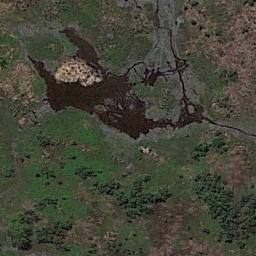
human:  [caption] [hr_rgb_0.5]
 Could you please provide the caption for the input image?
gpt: There are a few trickles in the brown bare land in a wetland  , and there are sparse green plants on the bare land .

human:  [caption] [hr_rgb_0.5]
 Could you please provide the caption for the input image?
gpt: Many waters of different sizes and shapes are surrounded by wetlands .

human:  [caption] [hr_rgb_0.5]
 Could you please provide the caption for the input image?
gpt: There are five clear lakes in this wetland .

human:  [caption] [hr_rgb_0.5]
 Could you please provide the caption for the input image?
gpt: The wetland consists of bare land, Green plants and water .

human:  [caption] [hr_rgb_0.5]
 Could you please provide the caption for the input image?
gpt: There are some green areas and a lake on the wetland .